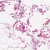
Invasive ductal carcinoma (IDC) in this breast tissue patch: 0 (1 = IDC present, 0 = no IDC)